Question: I've detected that some IPs perform to my Website. I want to block these massive requests, because they generate a lot of traffic. I used the <URL> to block these IPs:

This method requires that I monitor IIS every day and add a rule manually. Is there any feature in IIS, or any best practice to perform this task automatically?
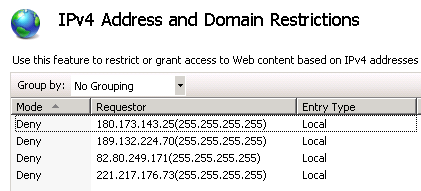
Answer: <URL>.
Like you discovered, manual configuration on IIS, or any simple scripting won't save you from that.